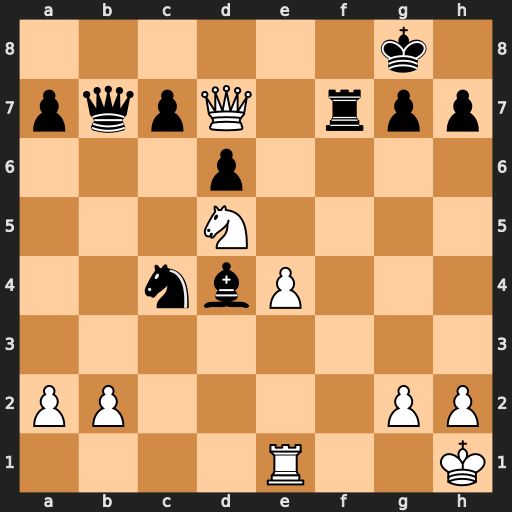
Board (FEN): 6k1/pqpQ1rpp/3p4/3N4/2nbP3/8/PP4PP/4R2K
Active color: w
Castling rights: -
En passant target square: -
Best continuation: Qe8+ Rf8 Ne7+ Kh8 Qxf8#